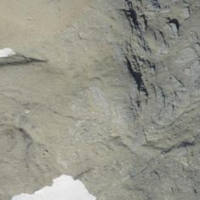
EUNIS habitat code: 48
Species observed at this site:
Saxifraga oppositifolia